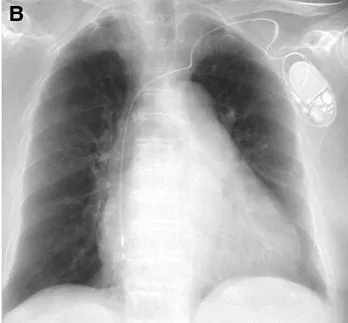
Case report 1. (B) Chest X-ray:6 months later.
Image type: radiology (x_ray)